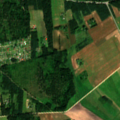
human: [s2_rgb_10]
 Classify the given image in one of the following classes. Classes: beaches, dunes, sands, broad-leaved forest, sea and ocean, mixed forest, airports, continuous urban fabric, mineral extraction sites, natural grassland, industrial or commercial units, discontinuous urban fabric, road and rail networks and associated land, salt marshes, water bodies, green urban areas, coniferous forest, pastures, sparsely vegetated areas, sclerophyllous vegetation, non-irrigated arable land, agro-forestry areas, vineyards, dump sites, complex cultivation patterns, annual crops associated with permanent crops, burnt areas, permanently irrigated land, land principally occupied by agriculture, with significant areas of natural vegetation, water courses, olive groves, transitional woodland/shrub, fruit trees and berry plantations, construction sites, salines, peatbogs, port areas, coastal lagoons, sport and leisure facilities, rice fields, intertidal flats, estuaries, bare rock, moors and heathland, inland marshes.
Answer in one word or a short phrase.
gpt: non-irrigated arable land, pastures, complex cultivation patterns, coniferous forest, mixed forest